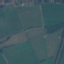
Land use / land cover: Pasture